Question: I recently came across a <URL> to develop pluggable application modules when using ASP.NET MVC3/4 and I loved the simplicity of the approach. Currently, I have my applications structured as follows:

Therefore, anyone wanting to develop an extension for my application, follows the approach from the above <URL> are added, '.pdb' files are created and placed in the 'bin' directory. My question is this:
- 'Areas'- 'Area''bin'
In my '_Layout.cshtml' (global shared layout), I do the following to construct the links:
'''
<ul>
<li>@Html.ActionLink("Area1", "Index", "Area1", new { Area = "Area1" }, null)</li>
<li>@Html.ActionLink("Area2", "Index", "Area2", new { Area = "Area2" }, null)</li>
<li>@Html.ActionLink("Area3", "Index", "Area3", new { Area = "Area3" }, null)</li>
</ul>
'''
For simplicity, assume that the area names are unique. Any suggestions on how to do this?
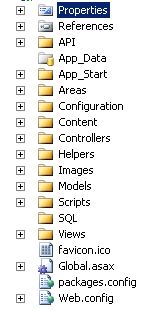
Answer: ## How does one distribute the Areas as pluggable modules?
Don't create the Areas in the hosting web app, but create separate projects, that compile to separate dll's. Copy the dll's to any web app where you want to use it. Remember to set all static files as "EmbeddedResource".
## How do I change the following code so that when someone drops a new Area into the bin folder, the application automatically picks it up and creates a link? And what should the plugin author do to enable this?
You can use MvcContrib PortableAreaRegistration's "Bus" to send messages, commands from the portable area to anyone on the 'bus'. That can be the hosting web app, or in theory independent Area's can send message to each other.
Created two crude, but functional demo of this, code on github:
### MVC3 version:
<URL>
### MVC4 RC version:
<URL>
First, you define a message that can carry the information you need. Just a POCO that has some properties (PluggablePortableAreas.Common\RegisterAreaMessage.cs):
'''
public class RegisterAreaMessage : IEventMessage
{
public string LinkText { get; private set; }
public string AreaName { get; private set; }
public string ControllerName { get; private set; }
public string ActionName { get; private set; }
//...
}
'''
Create a handler for that message type (PluggablePortableAreas.Common\RegisterAreaEventHandler.cs):
'''
public class RegisterAreaEventHandler : MessageHandler<RegisterAreaMessage>{}
'''
In this case, the MessageHandler just adds the received messages to a static 'ConcurrentBag<RegisterAreaMessage>'. You can use DI, if you want to, but wanted to keep it simple.
You can send the message from the portable area like this (Areas\DemoArea1\Areas\Demo1\Demo1AreaRegistration.cs):
'''
//the portable area sends a message to the 'bus'
bus.Send(new RegisterAreaMessage("Link to the Demo area", AreaName, DefaultController, DefaultAction));
'''
The dynamically added links are displayed by iterating over the collection of messages(PluggablePortableAreas.Web\Views\Shared_Layout.cshtml):
'''
@foreach(var sor in PluggablePortableAreas.Common.RegisterAreaEventHandler.RegisteredAreas) {
<li>@Html.ActionLink(sor.LinkText, sor.ActionName, sor.ControllerName, new{Area=sor.AreaName}, null)</li>
}
'''
One more thing to take care of: Use "fully qualified" Area names. If you don't specify the area name explicitly, MVC assumes it's the current area. No problems without areas, but the second will point to '"/path_to_your_app/CurrentArea/Home"' instead of '"/path_to_your_app/Home"'.
'''
<li>@Html.ActionLink("Home", "Index", "Home", new { Area = "" }, null)</li>
<li>@Html.ActionLink("I don't work from the portable area!", "Index", "Home")</li>
'''
### Even one more thing to note!
The development server in VS feels a bit "erratic", sometimes the portable area doesn't load. Works reliably in full IIS tho...